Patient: sex M, age 57
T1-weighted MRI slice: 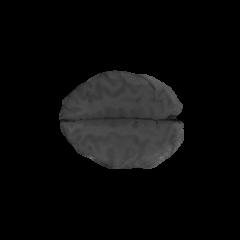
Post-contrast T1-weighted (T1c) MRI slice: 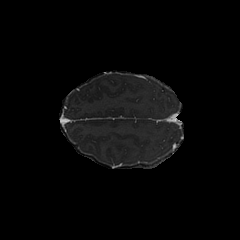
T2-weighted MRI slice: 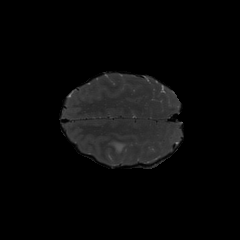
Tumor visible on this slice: yes
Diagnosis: Glioblastoma, IDH-wildtype
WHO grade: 4